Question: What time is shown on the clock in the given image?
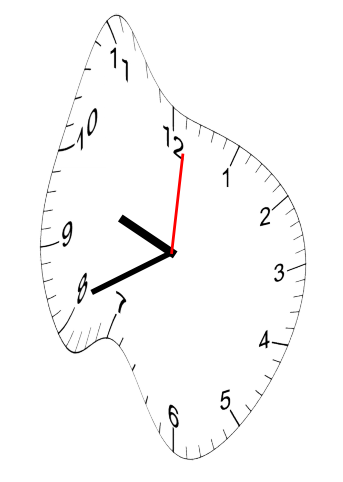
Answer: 09:41:01